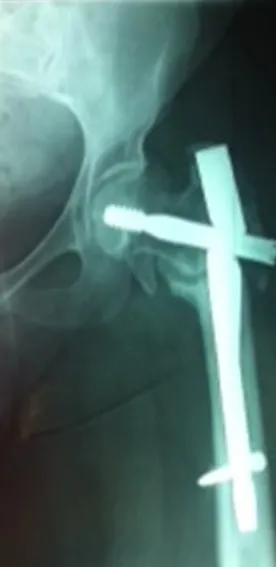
Antero-posterior radiograph of the left hip 6 months after stabilisation of peritrochanteric fracture with a gamma nail.
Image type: radiology (x_ray)